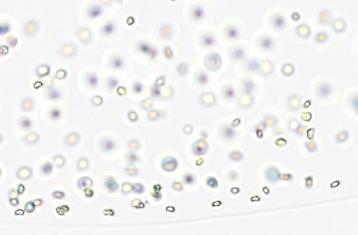
Label: Phaeocystis